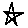
Label: star